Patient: sex M, age 94
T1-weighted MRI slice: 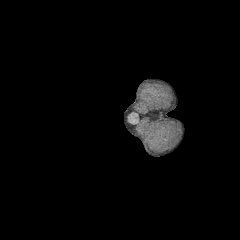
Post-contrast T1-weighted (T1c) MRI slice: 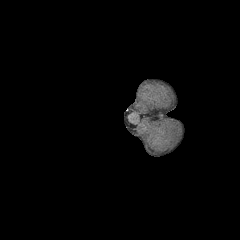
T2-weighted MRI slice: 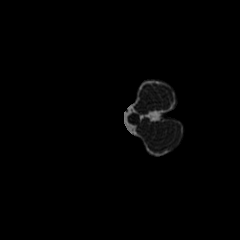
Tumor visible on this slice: no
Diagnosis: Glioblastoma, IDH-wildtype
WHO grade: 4